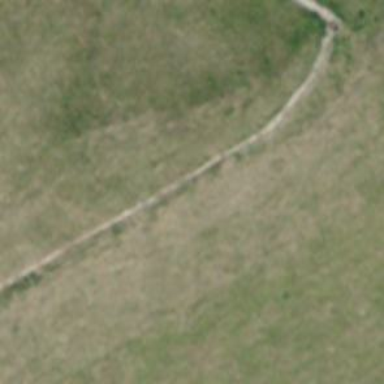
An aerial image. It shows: Path covered with grass.